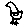
Label: bird